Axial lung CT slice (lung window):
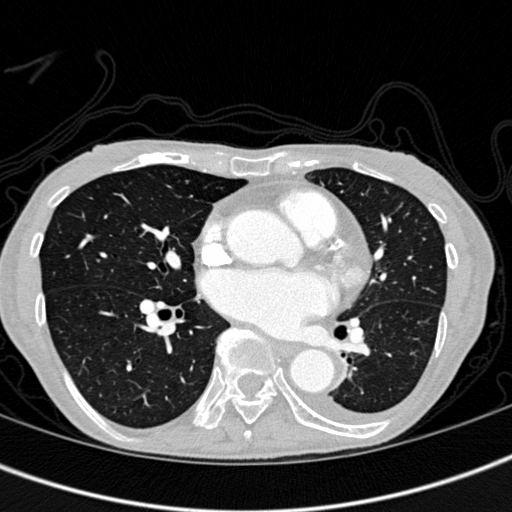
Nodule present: no